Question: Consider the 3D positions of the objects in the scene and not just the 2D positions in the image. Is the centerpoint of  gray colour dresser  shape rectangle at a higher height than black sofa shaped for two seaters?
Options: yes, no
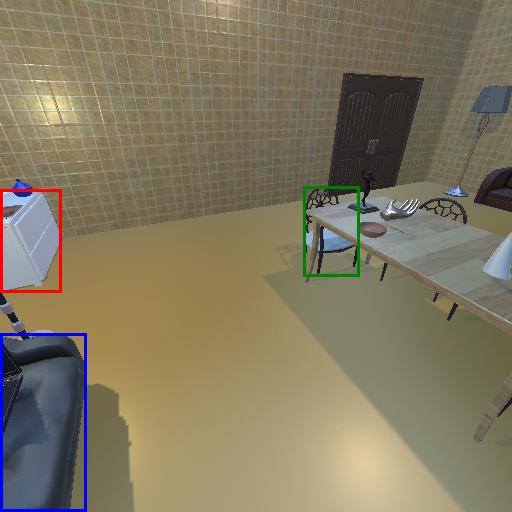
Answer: yes